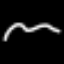
Label: squiggle